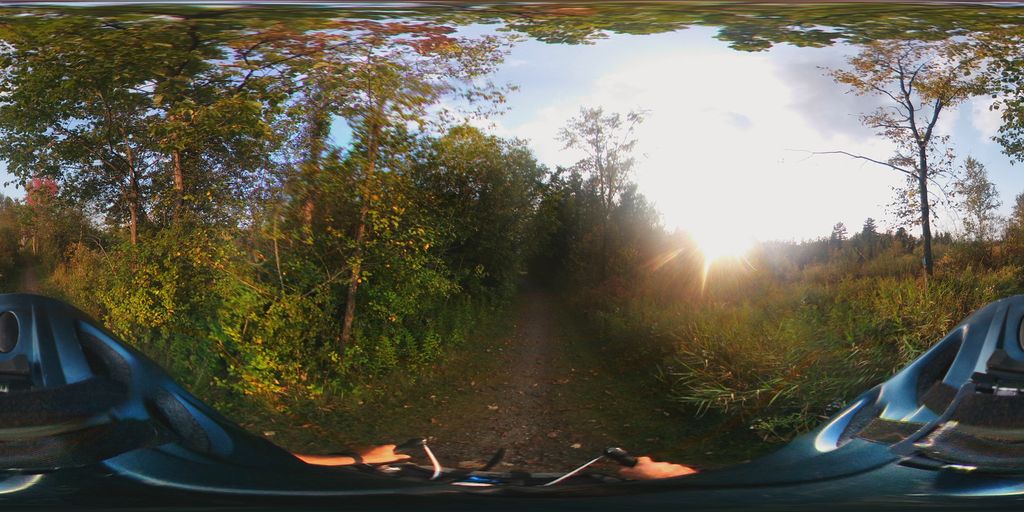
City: ottawa-gatineau